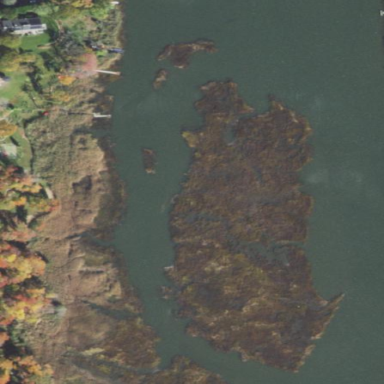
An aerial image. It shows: Islet within wet meadow natural wetland area.